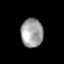
Tissue: prostate
Cell type: T cells
Senescence score: 0.3458
Nuclear area (px): 626
Mean DAPI intensity: 159.415